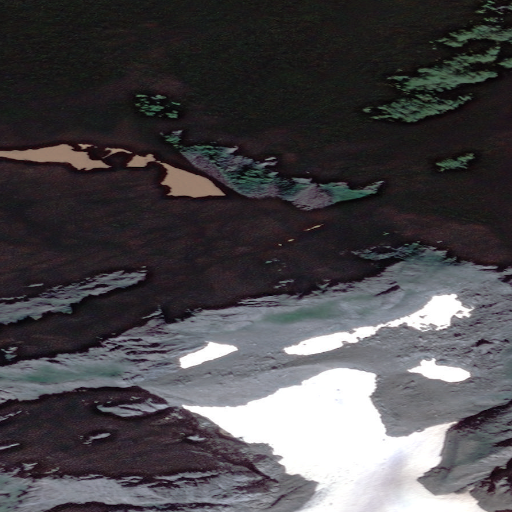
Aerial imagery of mountain in Alaska named Snyder Mountain containing only unknown